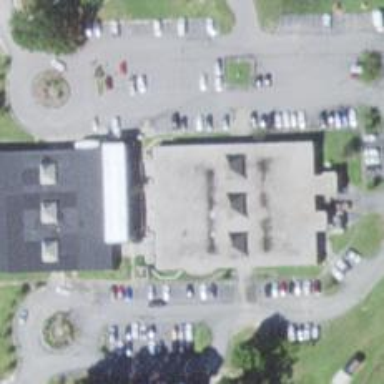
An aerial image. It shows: Government office.